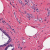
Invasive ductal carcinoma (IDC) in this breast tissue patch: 0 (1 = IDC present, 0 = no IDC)